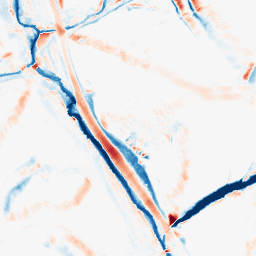
Category: morphological
Decomposition family: morphological_diamond
Decomposition parameters: operation: average
radius: 10
Upsampling method: sinc_hamming
Upsampling parameters: scale: 2
kernel_size: 16
Upsampling scale: 2